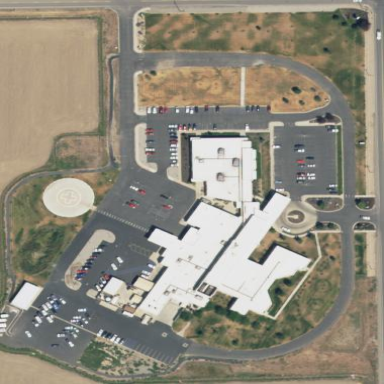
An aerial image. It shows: Healthcare facility identified as hospital.